Field crop: maize
Growth stage: 2
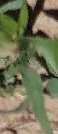
Species: maize